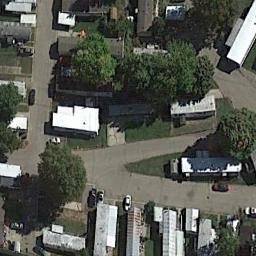
Label: residential